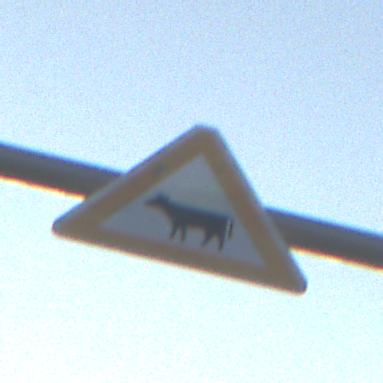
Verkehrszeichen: ViehtriebRechts
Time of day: SunriseSunset
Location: Outdoor (Urban)
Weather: Clear
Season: NotSpecified
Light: Natural